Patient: sex M, age 52
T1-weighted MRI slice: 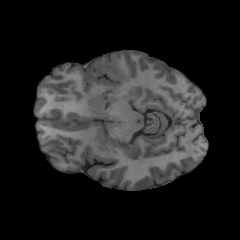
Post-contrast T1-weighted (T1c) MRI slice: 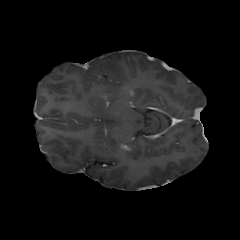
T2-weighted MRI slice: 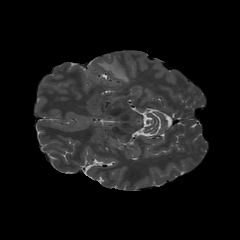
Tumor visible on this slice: yes
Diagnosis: Glioblastoma, IDH-wildtype
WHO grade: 4